Interaction volume radius: 5 \u00c5
Interaction volume height: 35 \u00c5
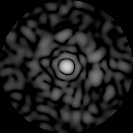
Disorder parameter: 0.8422